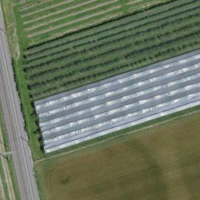
EUNIS habitat code: 52
Species observed at this site:
Ciconia ciconia